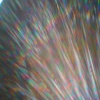
Label: sunburn